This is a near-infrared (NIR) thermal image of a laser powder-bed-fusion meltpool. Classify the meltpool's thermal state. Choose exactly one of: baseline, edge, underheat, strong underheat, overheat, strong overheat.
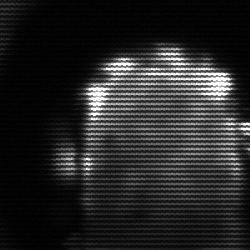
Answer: baseline